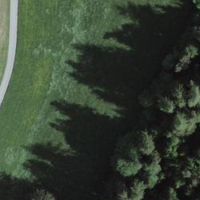
EUNIS habitat code: 44
Species observed at this site:
Cardamine pratensis